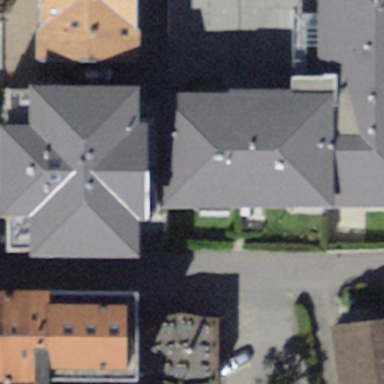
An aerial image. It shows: Part of building.